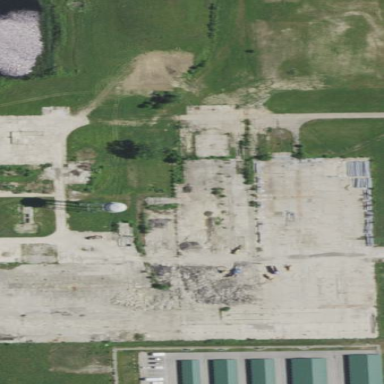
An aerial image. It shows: Brownfield site.